Question: I'm trying to use <URL> on WebStorm, but it doesn't work. I added mongo executable pass and server's path from Preferences dialog. It shows the server, but it doesn't show the contents below the server. Why?

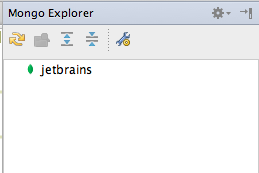
Answer: The plugin doesn't work in WebStorm 9 because it has some internal change. You have to use a previous version of WebStorm if you want to use the plugin.
<URL>